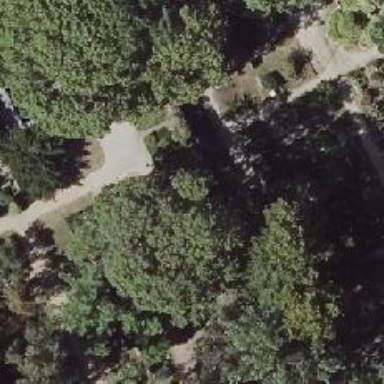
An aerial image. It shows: Tomb in historic cemetery.